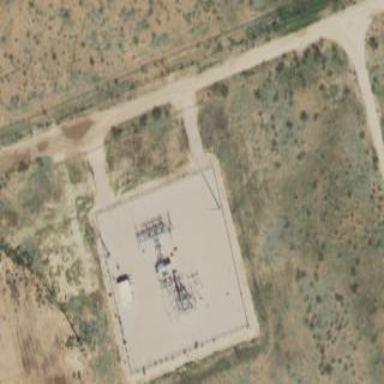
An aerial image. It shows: There is distribution substation enclosed by fence.